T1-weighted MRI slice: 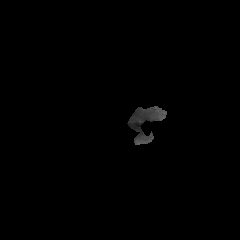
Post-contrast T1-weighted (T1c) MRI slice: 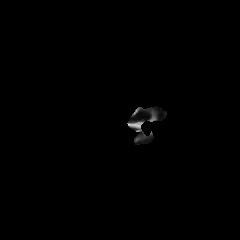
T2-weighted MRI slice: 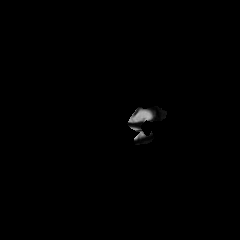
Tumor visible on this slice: no